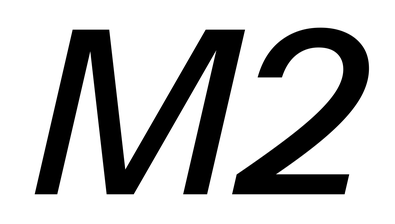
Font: InstrumentSans-Italic_Medium_Italic